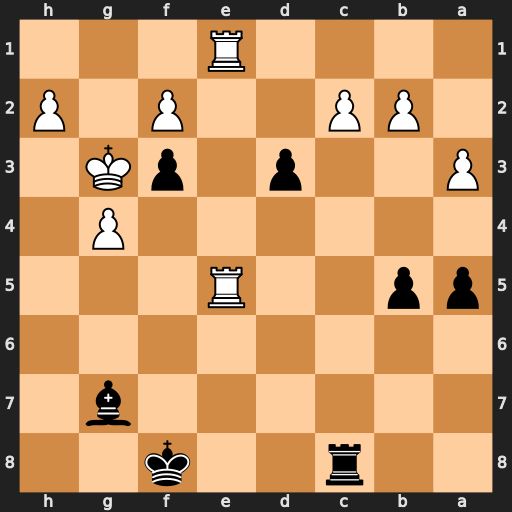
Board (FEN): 2r2k2/6b1/8/pp2R3/6P1/P2p1pK1/1PP2P1P/4R3
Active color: b
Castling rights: -
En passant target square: -
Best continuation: Bxe5+ Rxe5 dxc2